Question: 'Gizmos.DrawWireCube''Gizmos.DrawWireSphere''transform.position'
My code so far:
position.cs
'''
using UnityEngine;
using System.Collections;
public class Position : MonoBehaviour {
void OnDrawGizmos () {
Gizmos.DrawWireSphere(transform.position, 0.75f);
}
}
'''
FormationController.cs
'''
using UnityEngine;
using System.Collections;
public class FormationController : MonoBehaviour {
public GameObject enemyPrefab;
public float width = 10;
public float height = 5;
public float speed = 5;
public float padding = 1.5f;
public float SpawnDelaySeconds = 1;
private int direction = 1;
private float boundaryLeftEdge,boundaryRightEdge;
private PlayerController playerController;
// Use this for initialization
void Start () {
float distance = transform.position.z - Camera.main.transform.position.z;
Vector3 leftmost = Camera.main.ViewportToWorldPoint(new Vector3(0, 0, distance));
Vector3 rightmost = Camera.main.ViewportToWorldPoint(new Vector3(1, 0, distance));
boundaryLeftEdge = leftmost.x + padding;
boundaryRightEdge = rightmost.x - padding;
SpawnUntilFull();
}
void OnDrawGizmos () {
Gizmos.DrawWireCube(transform.position, new Vector3 (width, height));
}
// Update is called once per frame
void Update () {
float formationRightEdge = transform.position.x + 0.5f * width;
float formationLeftEdge = transform.position.x - 0.5f * width;
if (formationRightEdge > boundaryRightEdge) {
direction = -1;
}
if (formationLeftEdge < boundaryLeftEdge) {
direction = 1;
}
transform.position += new Vector3(direction * speed * Time.deltaTime, 0, 0);
if (AllEnemiesAreDead()) {
SpawnUntilFull();
}
}
void SpawnUntilFull () {
Transform freePos = NextFreePosition();
GameObject enemy = Instantiate(enemyPrefab, freePos.position, Quaternion.identity) as GameObject;
enemy.transform.parent = freePos;
if (FreePositionExists()) {
Invoke ("SpawnUntilFull", SpawnDelaySeconds);
}
}
bool FreePositionExists () {
foreach( Transform position in transform) {
if (position.childCount <= 0) {
return true;
}
}
return false;
}
Transform NextFreePosition() {
foreach (Transform position in transform) {
if (position.childCount <= 0) {
return position;
}
}
return null;
}
bool AllEnemiesAreDead () {
foreach(Transform position in transform) {
if (position.childCount > 0) {
return false;
}
}
return true;
}
}
'''
I'm making a game like "space invaders", but i can't figured out how when the most left invader die, the invaders formation changes to smaller formation... so the new most left invader "touches" the left boundary.

Ignore the gizmo (the circle) at the most top
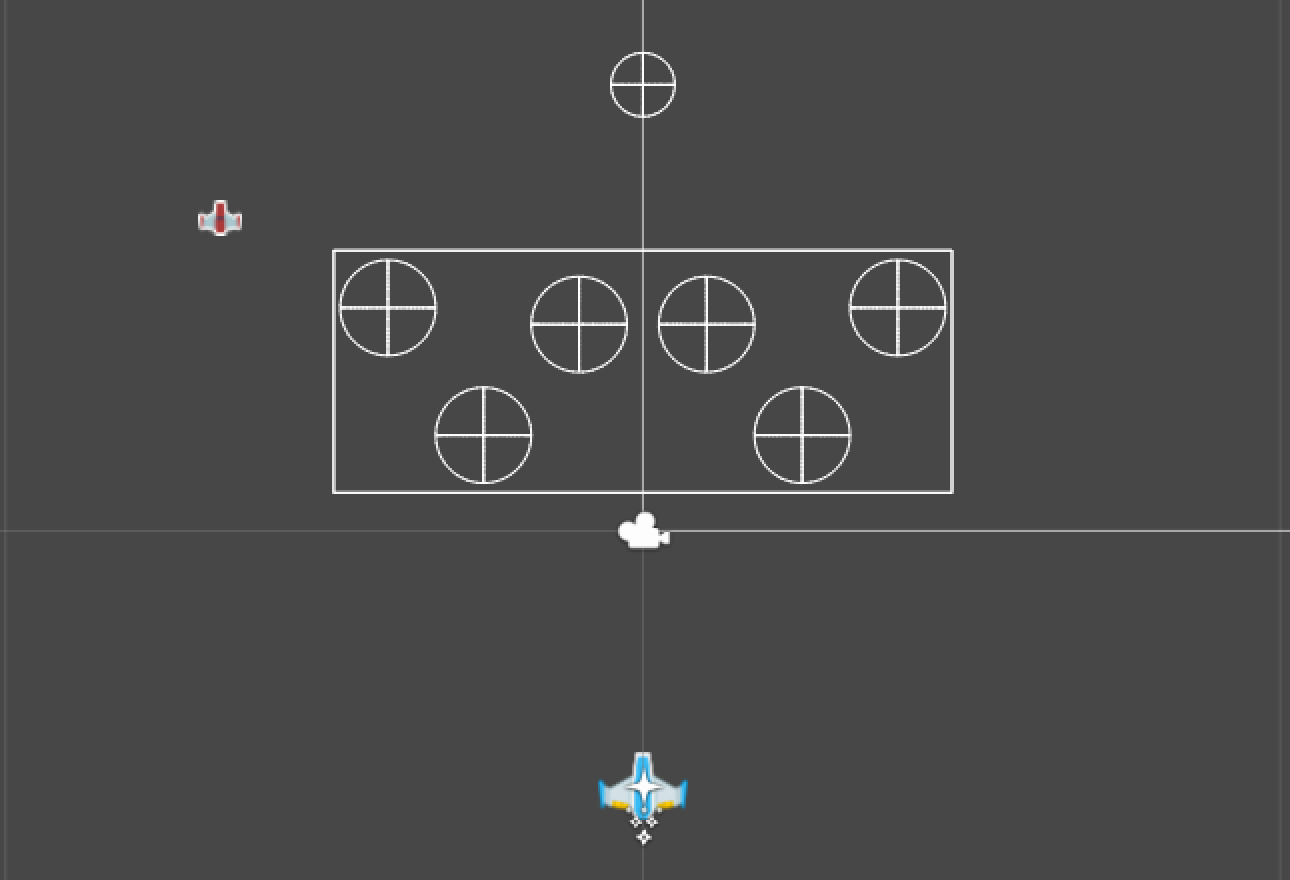
Answer: try this:
'''
using UnityEngine;
using System.Collections;
public class FormationController : MonoBehaviour {
public GameObject enemyPrefab;
public float widthToLeft = 5;
public float widthToRight = 5;
public float height = 5;
public float speed = 5;
public float padding = 1.5f;
public float SpawnDelaySeconds = 1;
private int direction = 1;
private float boundaryLeftEdge,boundaryRightEdge;
private PlayerController playerController;
// Use this for initialization
void Start () {
float distance = transform.position.z - Camera.main.transform.position.z;
Vector3 leftmost = Camera.main.ViewportToWorldPoint(new Vector3(0, 0, distance));
Vector3 rightmost = Camera.main.ViewportToWorldPoint(new Vector3(1, 0, distance));
boundaryLeftEdge = leftmost.x + padding;
boundaryRightEdge = rightmost.x - padding;
SpawnUntilFull();
}
void OnDrawGizmos () {
Gizmos.DrawWireCube(transform.position, new Vector3 (widthToLeft+widthToRight, height));
}
// Update is called once per frame
void Update () {
float formationRightEdge = transform.position.x + 0.5f * widthToRight;
float formationLeftEdge = transform.position.x - 0.5f * widthToLeft;
if (formationRightEdge > boundaryRightEdge) {
direction = -1;
}
if (formationLeftEdge < boundaryLeftEdge) {
direction = 1;
}
transform.position += new Vector3(direction * speed * Time.deltaTime, 0, 0);
if (AllEnemiesAreDead()) {
SpawnUntilFull();
}
}
void SpawnUntilFull () {
Transform freePos = NextFreePosition();
GameObject enemy = Instantiate(enemyPrefab, freePos.position, Quaternion.identity) as GameObject;
enemy.transform.parent = freePos;
if (FreePositionExists()) {
Invoke ("SpawnUntilFull", SpawnDelaySeconds);
}
}
bool FreePositionExists () {
foreach( Transform position in transform) {
if (position.childCount <= 0) {
return true;
}
}
return false;
}
Transform NextFreePosition() {
foreach (Transform position in transform) {
if (position.childCount <= 0) {
return position;
}
}
return null;
}
bool AllEnemiesAreDead () {
foreach(Transform position in transform) {
if (position.childCount > 0) {
return false;
}
}
return true;
}
}
'''
i just changed width to widthToLeft and widthToRight
when the invader dies:
'''
public void OnInvaderDeath() {
float mostLeft = 10000;
float mostRight = -10000;
foreach( Transform invaderTransform in invaderList ) {
if( invaderTransform.position.x < mostLeft )
mostLeft = invaderTransform.position.x;
if( invaderTransform.position.x > mostRight )
mostRight = invaderTransform.position.x;
}
widthToLeft = mostLeft + 0.75f;
widthToRight = mostRight + 0.75f;
}
'''